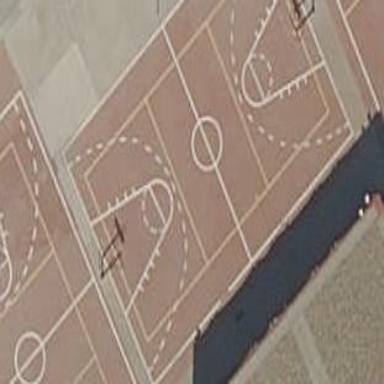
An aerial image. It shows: Basketball court on pitch.